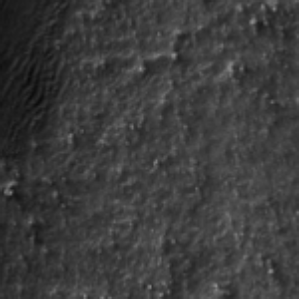
Label: frost